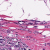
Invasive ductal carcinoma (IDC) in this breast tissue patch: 1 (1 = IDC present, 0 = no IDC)